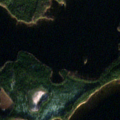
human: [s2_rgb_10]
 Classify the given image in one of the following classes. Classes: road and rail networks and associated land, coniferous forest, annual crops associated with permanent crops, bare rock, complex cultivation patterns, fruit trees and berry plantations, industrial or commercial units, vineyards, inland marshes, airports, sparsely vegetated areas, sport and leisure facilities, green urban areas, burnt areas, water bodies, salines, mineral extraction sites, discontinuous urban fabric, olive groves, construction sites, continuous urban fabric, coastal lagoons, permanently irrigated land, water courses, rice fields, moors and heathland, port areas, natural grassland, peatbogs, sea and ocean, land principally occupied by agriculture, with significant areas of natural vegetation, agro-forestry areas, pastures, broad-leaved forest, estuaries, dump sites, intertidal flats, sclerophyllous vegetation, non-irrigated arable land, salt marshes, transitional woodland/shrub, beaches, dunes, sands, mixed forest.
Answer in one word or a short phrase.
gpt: coniferous forest, mixed forest, water bodies